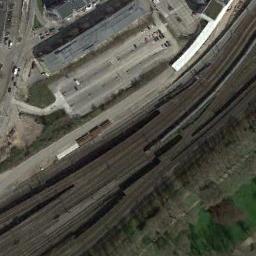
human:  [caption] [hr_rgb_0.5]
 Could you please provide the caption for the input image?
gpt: Several buildings of different shapes and sizes are beside the railway .

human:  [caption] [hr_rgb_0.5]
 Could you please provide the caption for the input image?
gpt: These railways have some trains on the tracks and a parking lot is on one side of the railways .

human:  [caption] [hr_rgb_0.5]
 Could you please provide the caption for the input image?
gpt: Both sides of the railway are neat trees .

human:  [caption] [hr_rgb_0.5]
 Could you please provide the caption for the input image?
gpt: The railway is next to some trees and houses .

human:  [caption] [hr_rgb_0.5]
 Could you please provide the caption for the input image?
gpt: There are some brown trains on the railway .